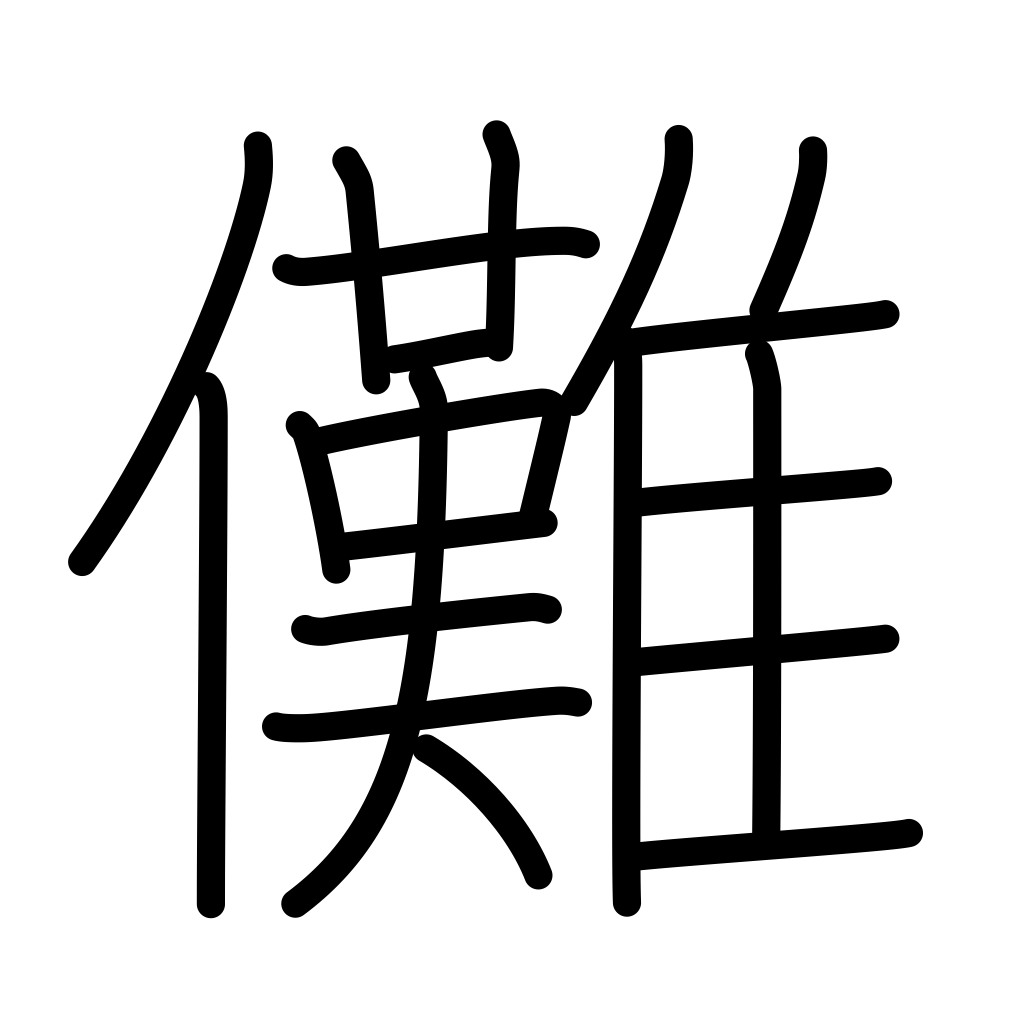
Meaning: exorcism